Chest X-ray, PA view. Patient: 29 years old, sex F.
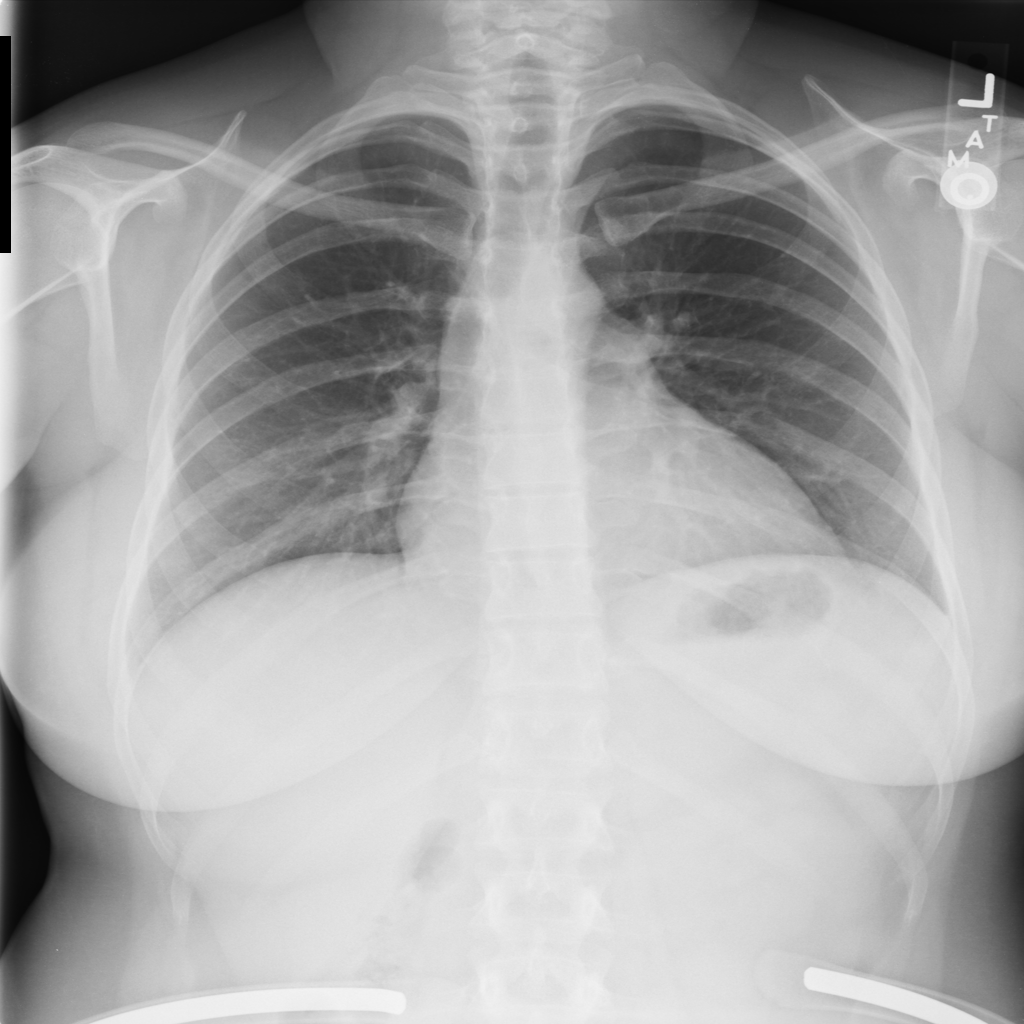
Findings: No Finding